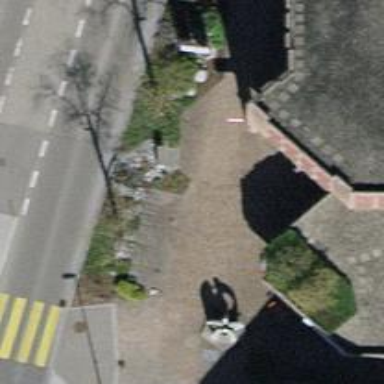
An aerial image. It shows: Footway surfaced with paving stones.